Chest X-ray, PA view. Patient: 68 years old, sex M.
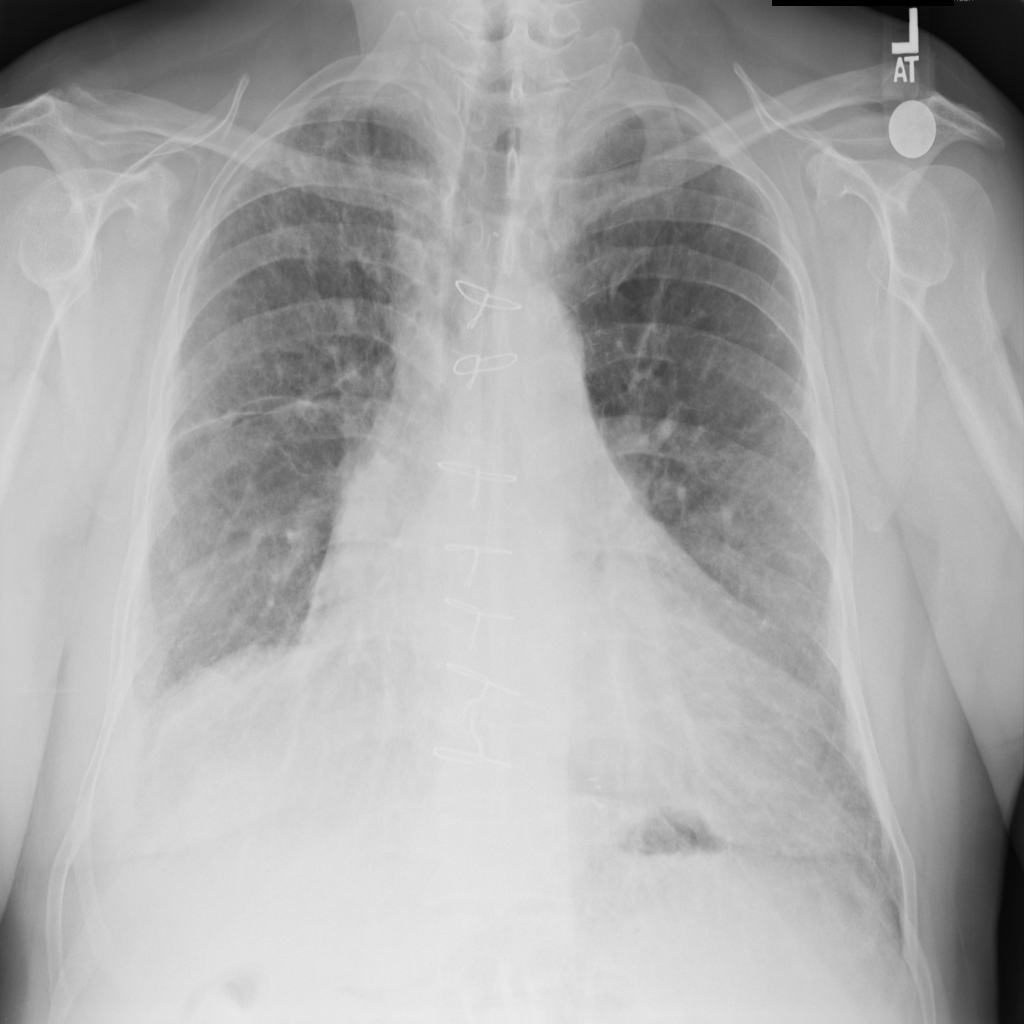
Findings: Fibrosis, Pleural_Thickening